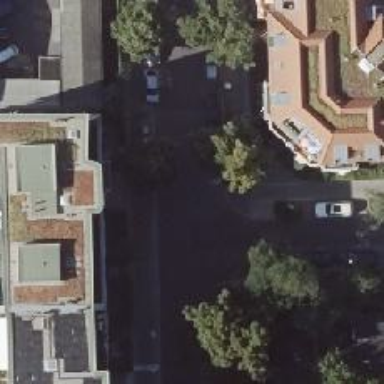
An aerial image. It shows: Residential road with parallel on-street parking lanes on both sides.